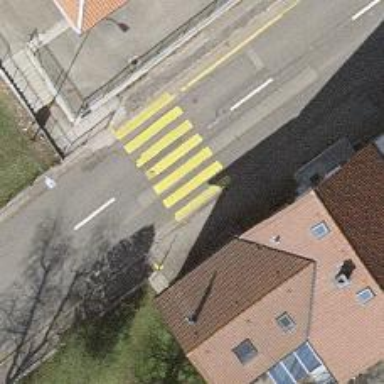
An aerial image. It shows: Bus stop with platform for public transport.